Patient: sex F, age 65
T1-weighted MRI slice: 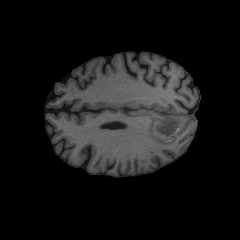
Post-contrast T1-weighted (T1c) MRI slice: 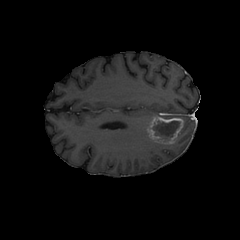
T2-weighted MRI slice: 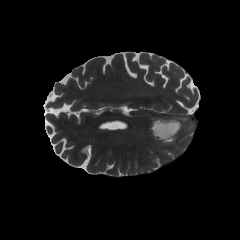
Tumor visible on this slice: yes
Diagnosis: Glioblastoma, IDH-wildtype
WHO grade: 4